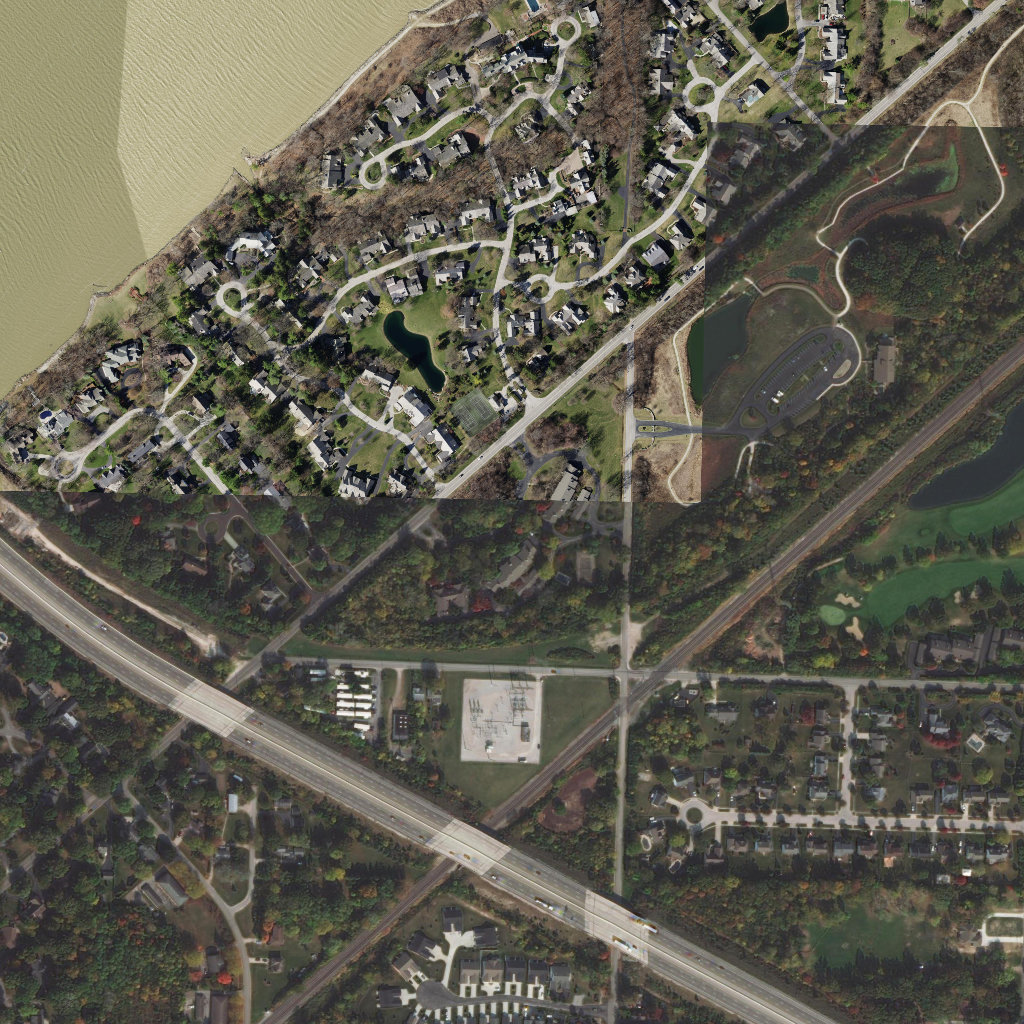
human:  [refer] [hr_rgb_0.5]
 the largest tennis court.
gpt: <box>[[43, 37, 48, 43, 0]]</box>